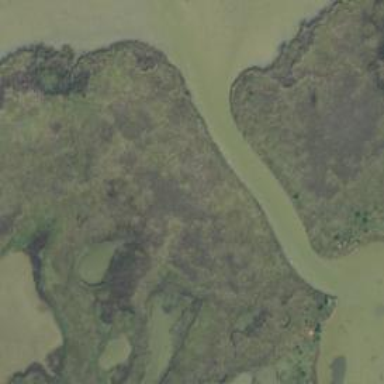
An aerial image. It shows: Tidal channel.